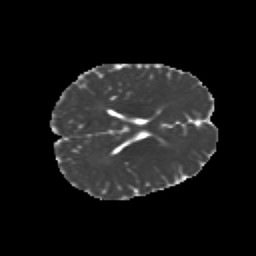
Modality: MD
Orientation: axial
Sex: female
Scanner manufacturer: siemens
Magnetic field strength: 3 T
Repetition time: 5 s
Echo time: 0.071 s